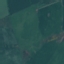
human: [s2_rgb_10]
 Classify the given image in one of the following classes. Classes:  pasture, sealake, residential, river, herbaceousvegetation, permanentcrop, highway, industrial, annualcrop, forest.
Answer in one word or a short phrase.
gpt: Pasture